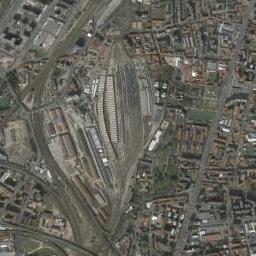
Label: railway_station